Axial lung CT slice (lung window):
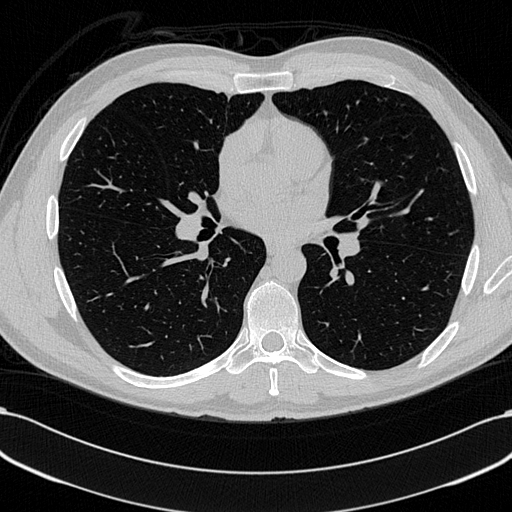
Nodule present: no